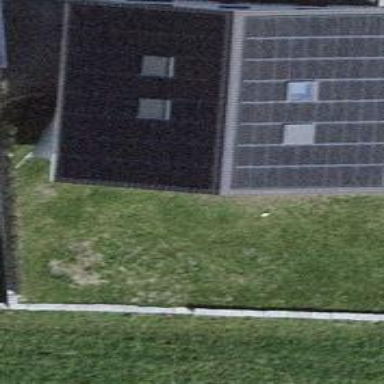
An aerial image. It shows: Solar power generator utilizing photovoltaic technology with solar photovoltaic panels.